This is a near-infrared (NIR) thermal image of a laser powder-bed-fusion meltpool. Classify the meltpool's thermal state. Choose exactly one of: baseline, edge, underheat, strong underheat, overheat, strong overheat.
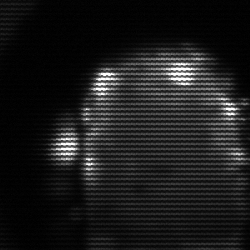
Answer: baseline